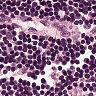
Metastatic tissue present: no